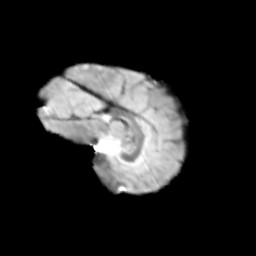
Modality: T2w
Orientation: sagittal
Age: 10
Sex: female
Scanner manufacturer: siemens
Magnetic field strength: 3 T
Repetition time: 3.8 s
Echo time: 0.07 s